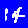
Digit: 4